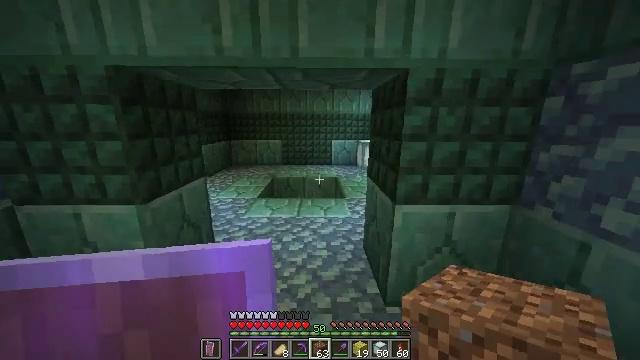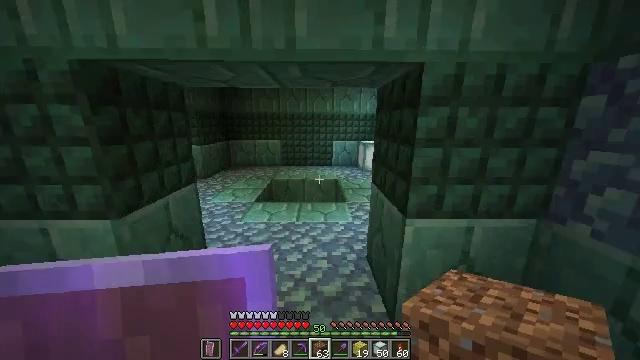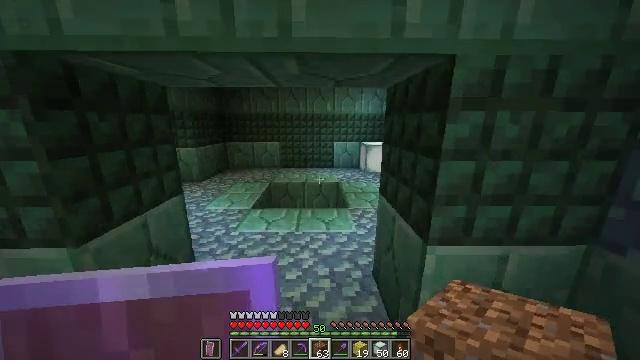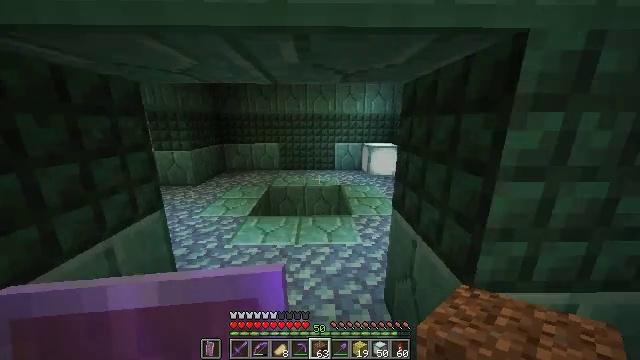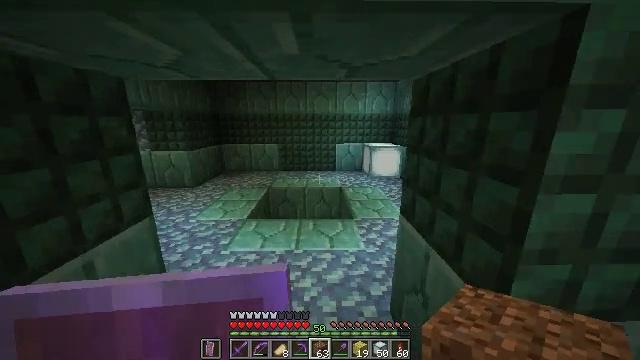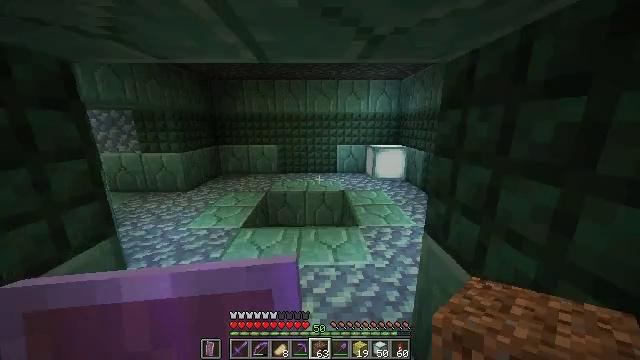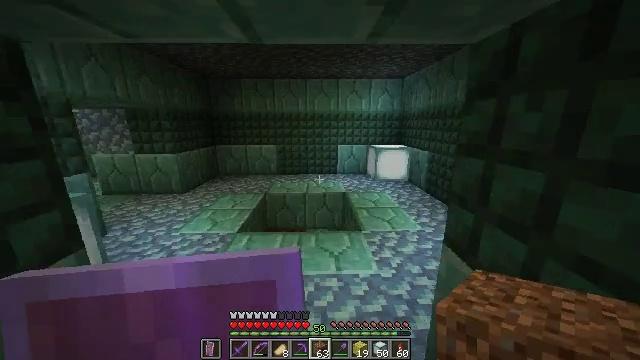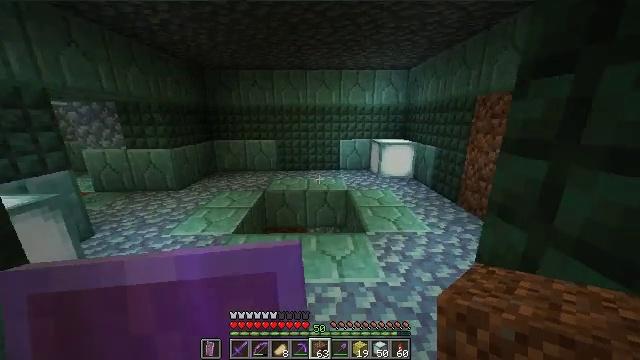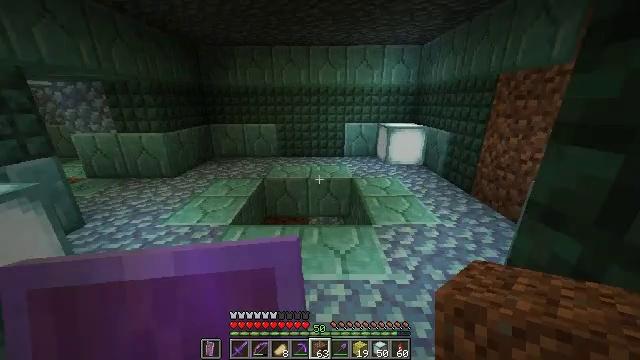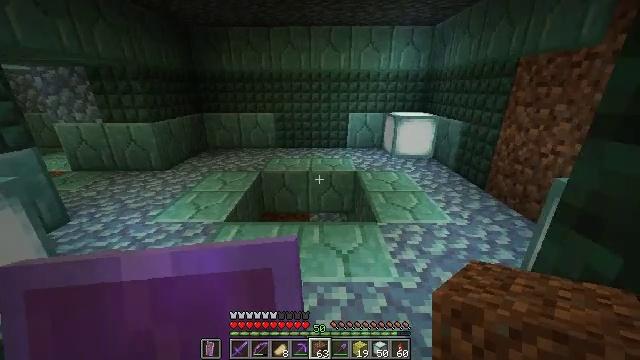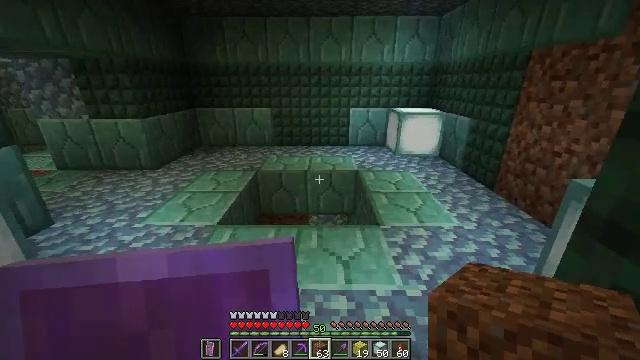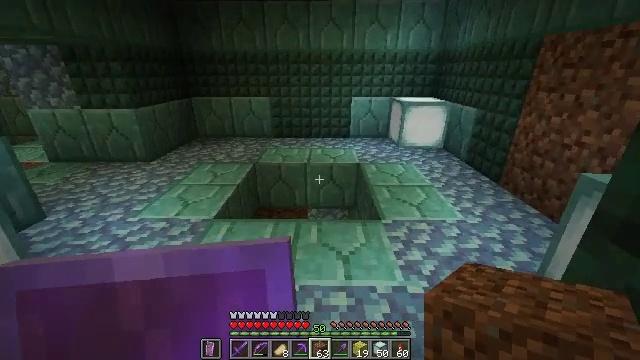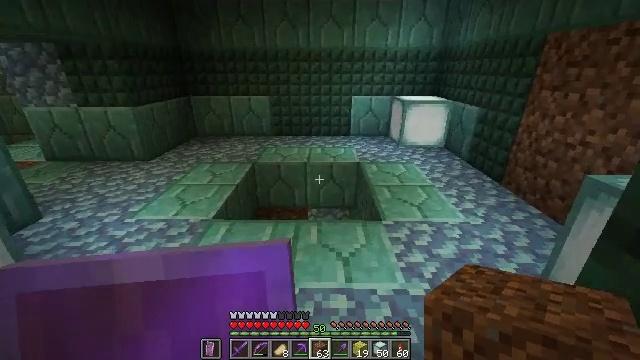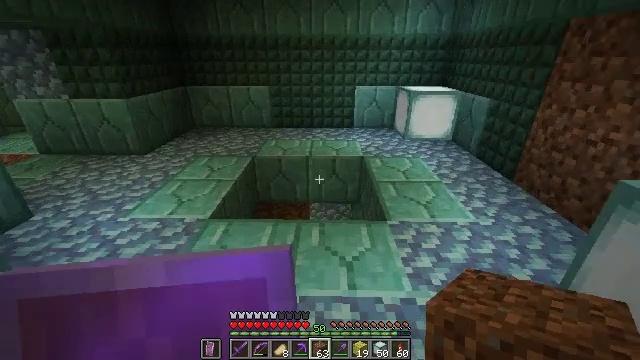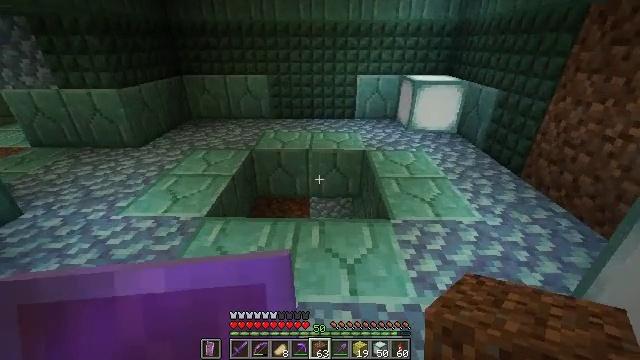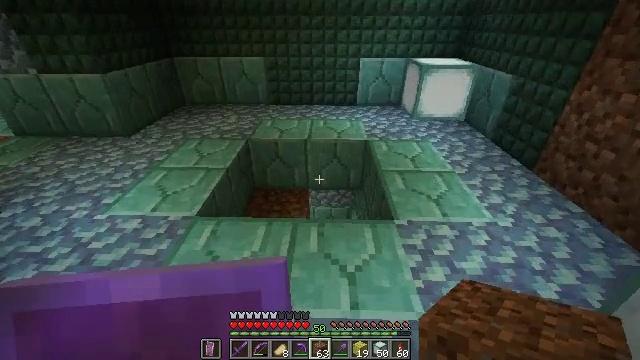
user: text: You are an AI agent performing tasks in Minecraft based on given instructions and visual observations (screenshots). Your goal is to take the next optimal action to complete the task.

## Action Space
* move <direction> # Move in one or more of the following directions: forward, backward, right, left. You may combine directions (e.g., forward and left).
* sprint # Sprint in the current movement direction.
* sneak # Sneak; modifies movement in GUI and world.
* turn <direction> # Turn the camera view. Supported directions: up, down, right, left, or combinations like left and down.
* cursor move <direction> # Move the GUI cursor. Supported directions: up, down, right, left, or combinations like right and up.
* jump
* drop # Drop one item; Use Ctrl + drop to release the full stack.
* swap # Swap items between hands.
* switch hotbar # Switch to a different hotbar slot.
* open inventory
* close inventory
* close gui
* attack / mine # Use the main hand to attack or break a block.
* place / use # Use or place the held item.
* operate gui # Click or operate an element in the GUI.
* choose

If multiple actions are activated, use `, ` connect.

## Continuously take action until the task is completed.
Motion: motion action
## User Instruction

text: craft item sponge
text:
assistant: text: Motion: move forward, sprint
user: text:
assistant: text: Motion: move forward, sprint
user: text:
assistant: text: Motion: move forward, sprint
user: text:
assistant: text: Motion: move forward, sprint
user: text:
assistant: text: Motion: move forward, sprint
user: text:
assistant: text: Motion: move forward
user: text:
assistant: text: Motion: turn down
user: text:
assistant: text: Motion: turn down
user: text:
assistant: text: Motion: turn down
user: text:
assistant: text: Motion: no_op
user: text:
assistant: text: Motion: turn down
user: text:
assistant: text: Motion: move forward
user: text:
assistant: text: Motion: move forward, turn down
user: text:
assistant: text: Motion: move forward, turn down
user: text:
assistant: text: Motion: move forward, turn down
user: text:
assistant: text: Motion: move forward, turn down
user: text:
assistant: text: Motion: move forward, turn down
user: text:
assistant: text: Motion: move forward, turn down
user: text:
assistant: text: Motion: move forward
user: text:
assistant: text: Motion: turn left and down
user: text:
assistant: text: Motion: turn left and down
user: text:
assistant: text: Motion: turn left and down
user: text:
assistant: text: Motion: turn left and down
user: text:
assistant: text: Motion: move forward, turn left and down
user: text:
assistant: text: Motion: move forward, turn left and down
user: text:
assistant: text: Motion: move forward, turn left and down
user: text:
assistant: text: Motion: move forward, turn left and down
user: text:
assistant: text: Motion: turn down
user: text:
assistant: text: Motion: no_op
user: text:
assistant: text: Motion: no_op